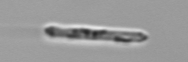
Label: Cerataulina_pelagica